Interaction volume radius: 10 \u00c5
Interaction volume height: 15 \u00c5
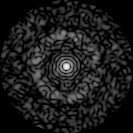
Disorder parameter: 0.8123